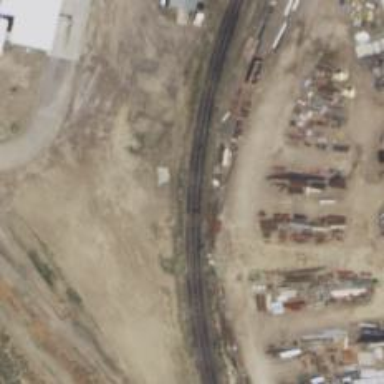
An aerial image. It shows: Rail spur service.